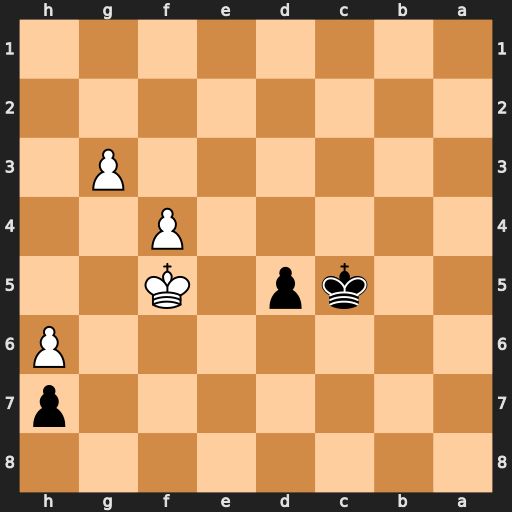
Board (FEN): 8/7p/7P/2kp1K2/5P2/6P1/8/8
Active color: b
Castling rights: -
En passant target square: -
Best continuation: d4 Ke4 Kc4 f5 d3 Ke3 Kc3 f6 d2 Ke2 Kc2